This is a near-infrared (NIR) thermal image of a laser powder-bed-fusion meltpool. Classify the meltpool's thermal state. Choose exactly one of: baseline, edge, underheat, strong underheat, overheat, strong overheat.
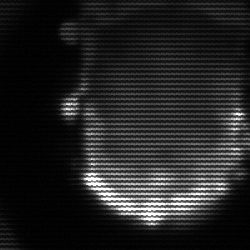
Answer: baseline